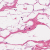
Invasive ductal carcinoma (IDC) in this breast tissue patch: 0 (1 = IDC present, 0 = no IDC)